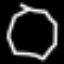
Label: octagon